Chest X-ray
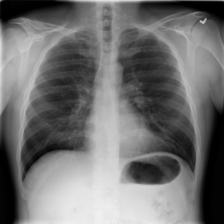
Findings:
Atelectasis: negative
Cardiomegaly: negative
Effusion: negative
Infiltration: negative
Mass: negative
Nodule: negative
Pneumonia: negative
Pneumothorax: negative
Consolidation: negative
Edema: negative
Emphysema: negative
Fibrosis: negative
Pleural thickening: negative
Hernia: negative